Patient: sex M, age 62
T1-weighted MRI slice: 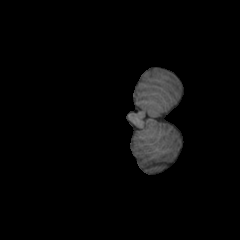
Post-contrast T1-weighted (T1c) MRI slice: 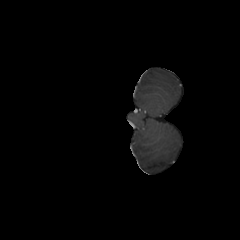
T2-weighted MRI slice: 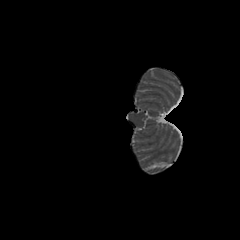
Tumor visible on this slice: no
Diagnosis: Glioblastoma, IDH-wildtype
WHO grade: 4